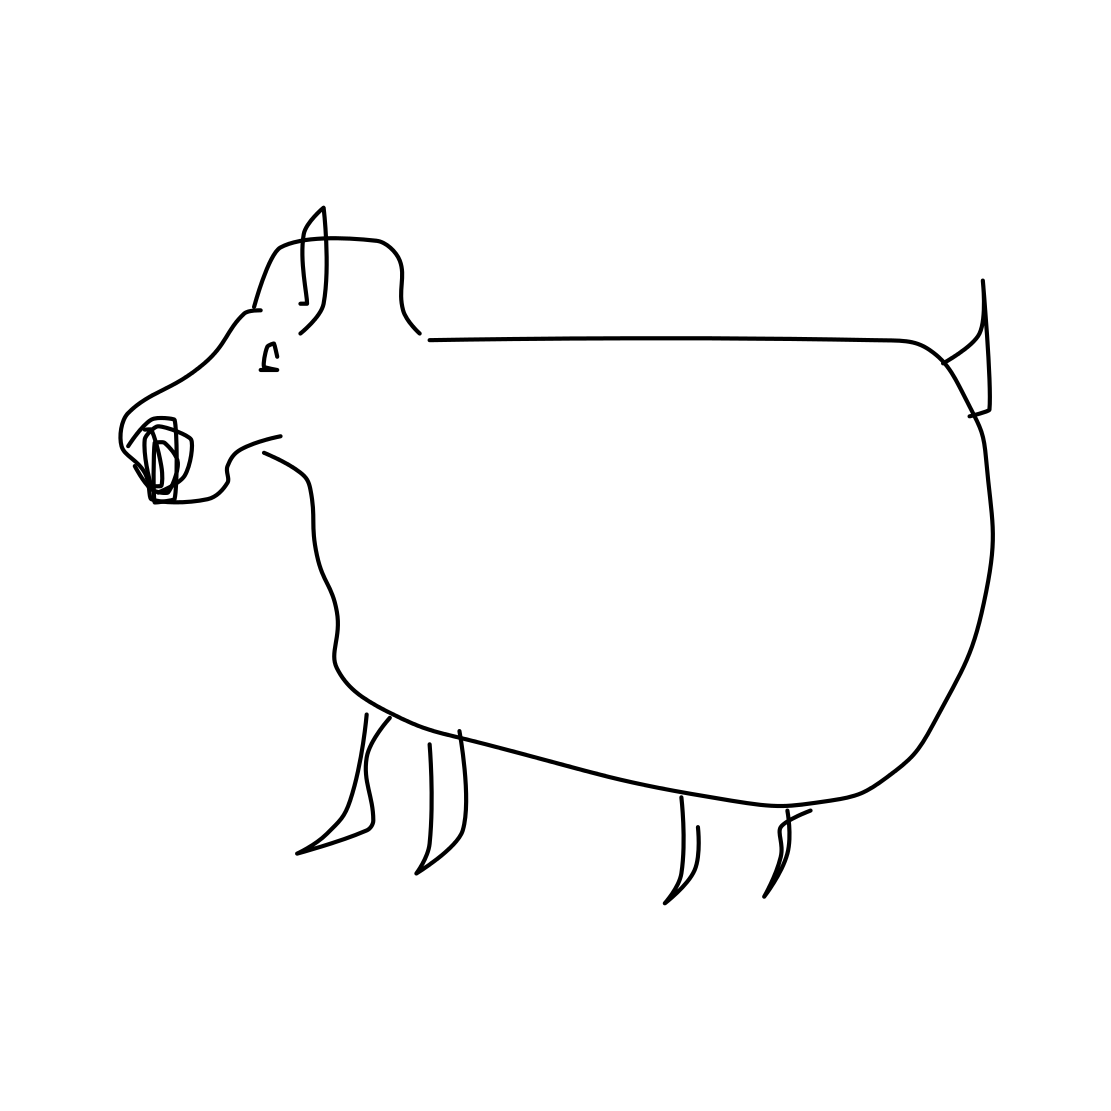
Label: pig